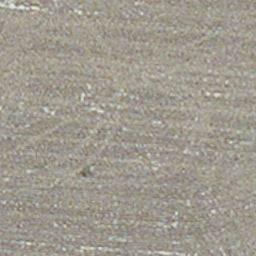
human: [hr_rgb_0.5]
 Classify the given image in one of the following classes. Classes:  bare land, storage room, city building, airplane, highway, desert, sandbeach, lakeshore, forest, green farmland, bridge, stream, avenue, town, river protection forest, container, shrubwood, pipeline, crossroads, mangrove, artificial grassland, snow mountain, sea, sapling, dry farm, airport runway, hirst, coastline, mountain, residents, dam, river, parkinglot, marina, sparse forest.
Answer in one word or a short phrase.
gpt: dry farm